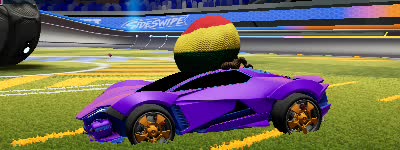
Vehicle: werewolf